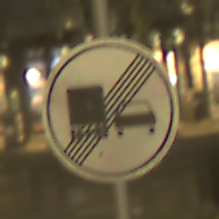
Verkehrszeichen: EndeUeberholverbotKraftfahrzeuge
Umgebung: Outdoor, Urban
Tageszeit: Night
Wetter: Overcast
Licht: Artificial
Jahreszeit: NotSpecified
Kontrast: MediumContrast